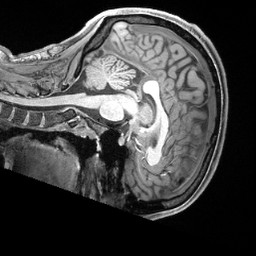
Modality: T1w
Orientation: sagittal
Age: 34
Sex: female
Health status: ill
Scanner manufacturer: siemens
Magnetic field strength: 3 T
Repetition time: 2.4 s
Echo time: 0.00222 s